Group 1:
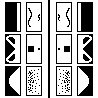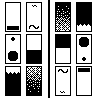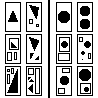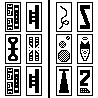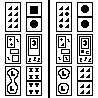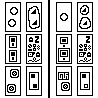
Group 2:
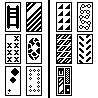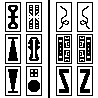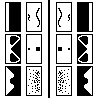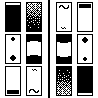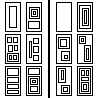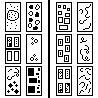
Rule separating the two groups: Images of Bongard Problems that sort an image of their left side on their left and an image of their right side on their right vs. images of Bongard Problems that sort an image of their left side on their right and an image of their right side on their left.
Concepts: self-reference
Author: Leo Crabbe